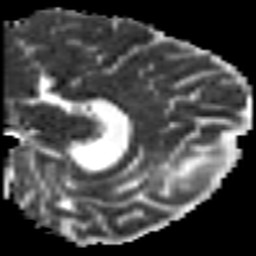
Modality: MD
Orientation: sagittal
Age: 40
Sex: female
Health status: healthy
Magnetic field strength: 3 T
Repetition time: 7 s
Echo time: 0.0926 s